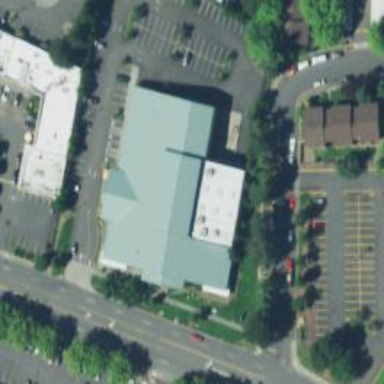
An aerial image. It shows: Building.